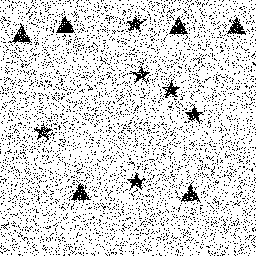
Squares: 0
Triangles: 6
Stars: 6
Total shapes: 12